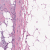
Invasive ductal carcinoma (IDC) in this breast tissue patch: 1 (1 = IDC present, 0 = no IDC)